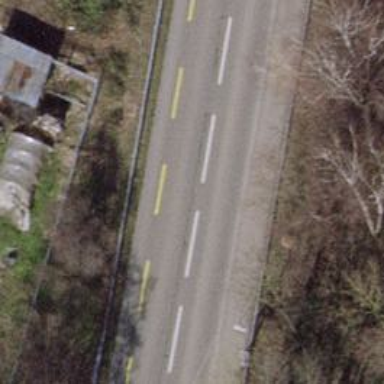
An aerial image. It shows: Secondary road with asphalt surface. It has designated cycle lane on the left side.